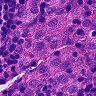
Metastatic tissue present: no